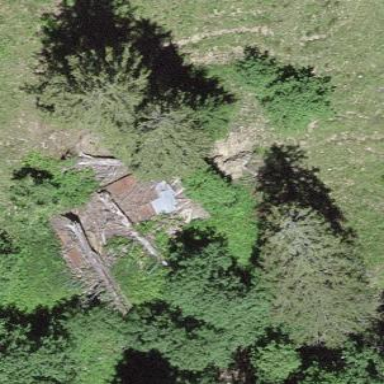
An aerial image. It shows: Farm auxiliary building.